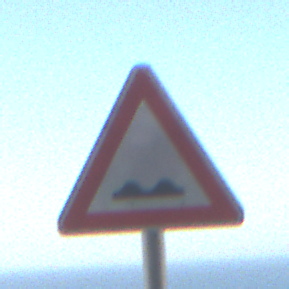
Verkehrszeichen: UnebeneFahrbahn
Umgebung: Outdoor, Urban
Tageszeit: MorningAfternoon
Wetter: Clear
Licht: Natural
Jahreszeit: NotSpecified
Kontrast: HighContrast